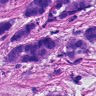
Metastatic tissue present: yes